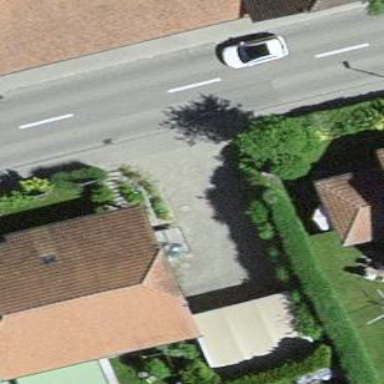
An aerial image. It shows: Residential building with half-hipped roof shape.